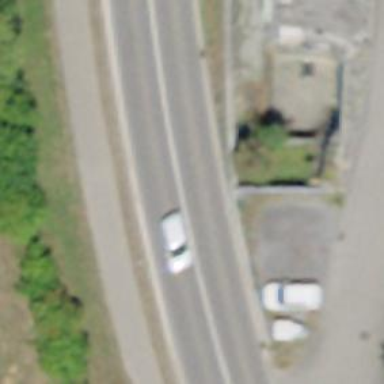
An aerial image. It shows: Abandoned railway crossing asphalt secondary road.